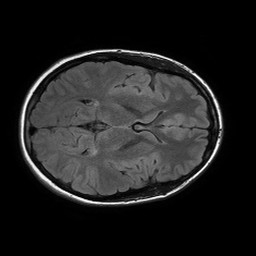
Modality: FLAIR
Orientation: axial
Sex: female
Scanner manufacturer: philips
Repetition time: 11 s
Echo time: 0.125 s